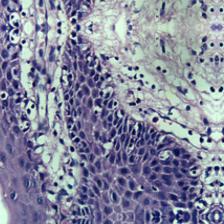
Diagnosis: Normal